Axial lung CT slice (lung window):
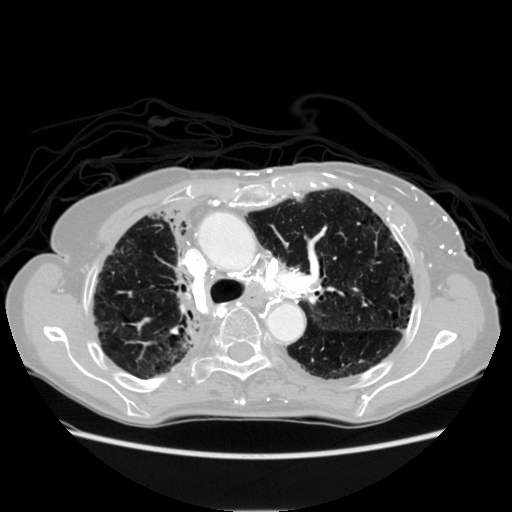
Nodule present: no